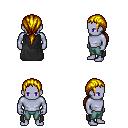
a pixel art fantasy rpg character, male body template, dark elf, purple skin, black cape, teal pants, blonde ponytail hairstyle, four views (front, back, left, right), 2x2 character sprite sheet, small pixel art, hard edges, no anti-aliasing